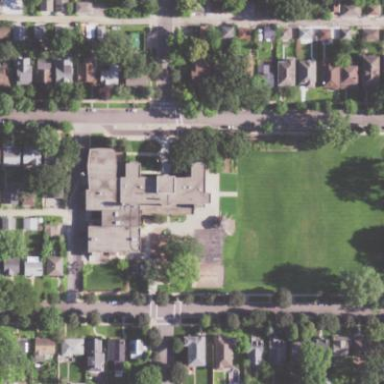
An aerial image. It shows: School building.